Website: lowes
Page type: billing-address
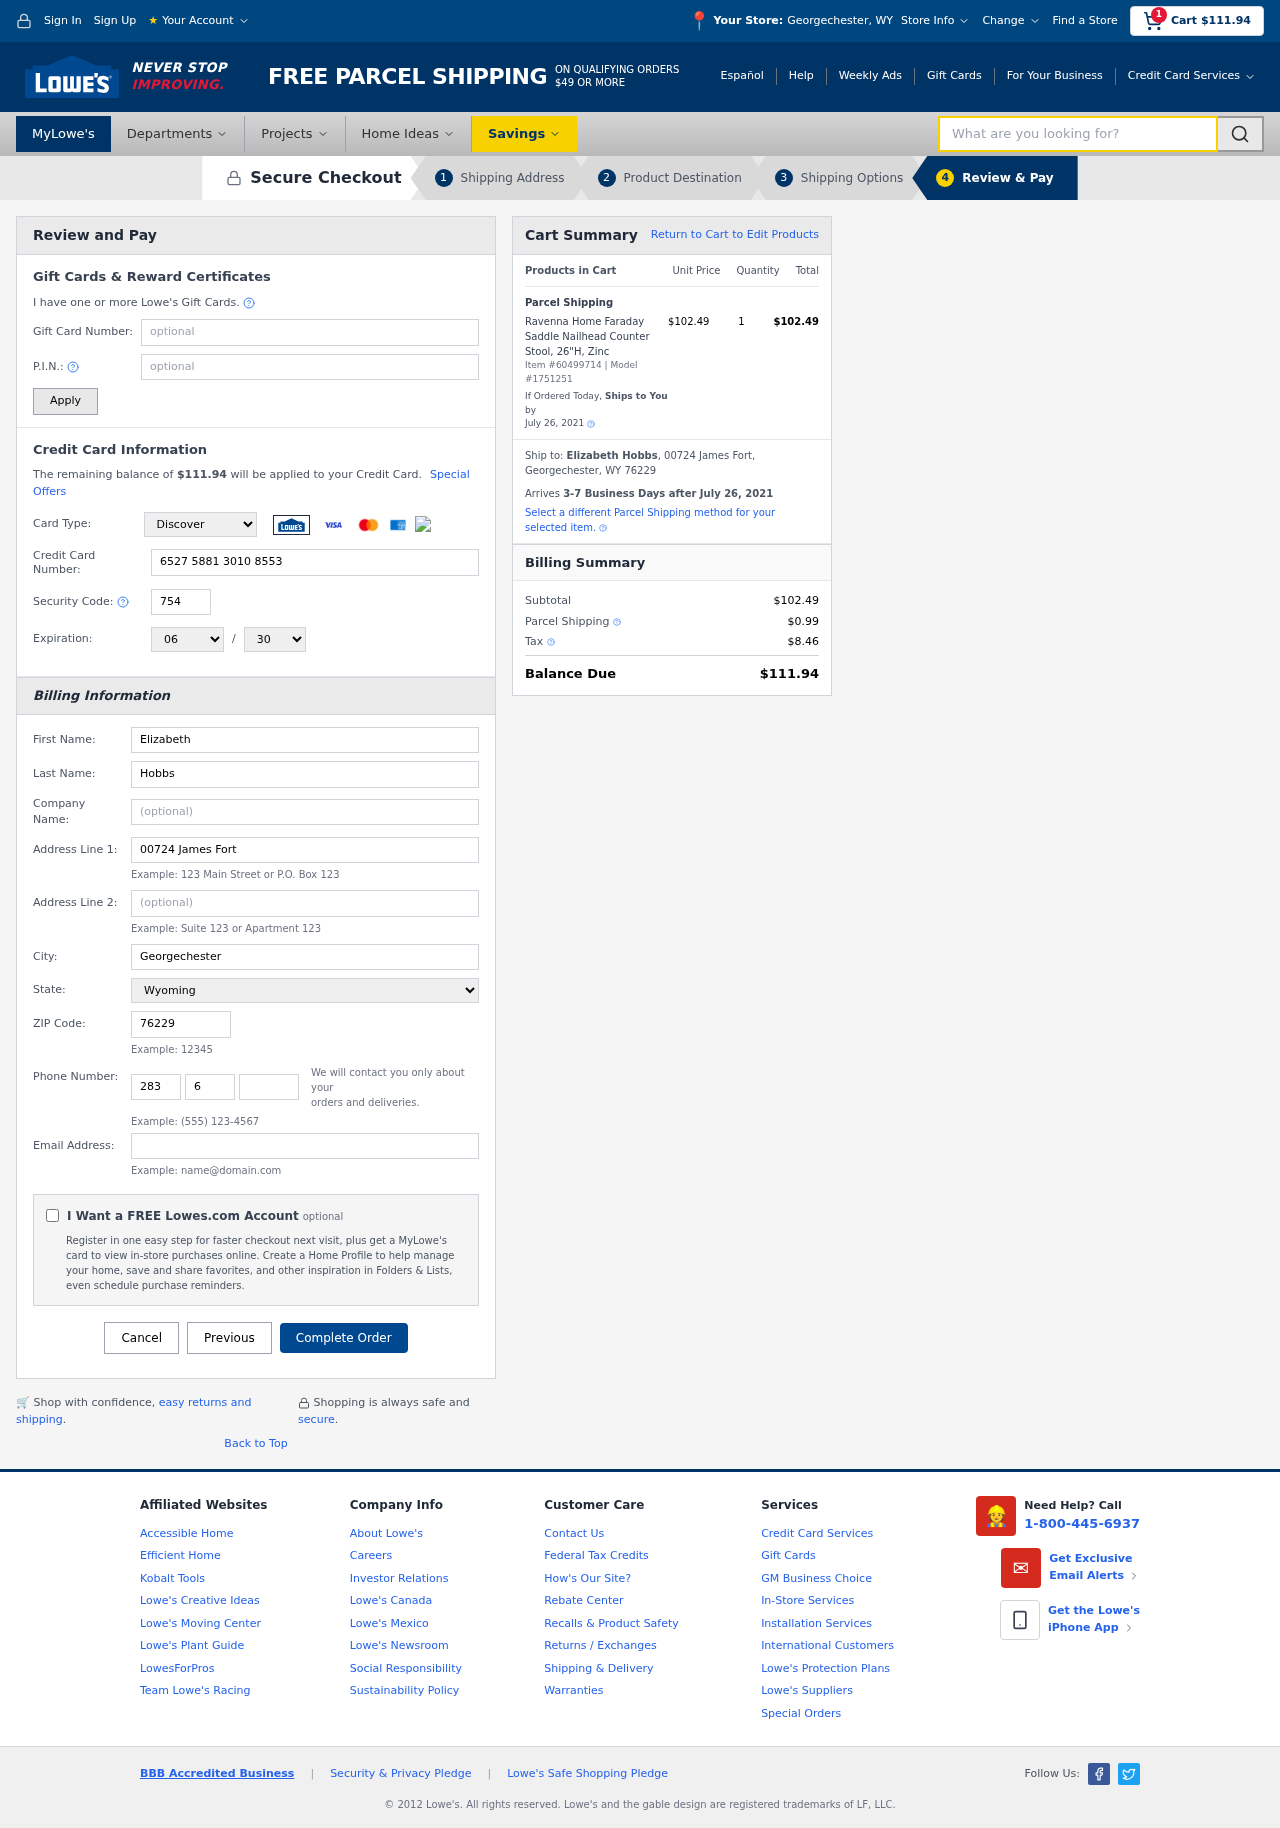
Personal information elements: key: PII_CARD_CVV
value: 754
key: PII_CARD_EXPIRY_MONTH
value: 06
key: PII_CARD_EXPIRY_YEAR
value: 30
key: PII_CARD_NUMBER
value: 6527 5881 3010 8553
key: PII_CARD_TYPE
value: Discover
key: PII_CITY
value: Georgechester
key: PII_CITY_STATE
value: Georgechester, WY
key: PII_EMAIL
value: elizabeth_hobbs@gmail.com
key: PII_FIRSTNAME
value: Elizabeth
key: PII_FULLNAME
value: Elizabeth Hobbs
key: PII_LASTNAME
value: Hobbs
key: PII_PHONE_AREA
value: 283
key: PII_PHONE_PREFIX
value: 618
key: PII_PHONE_SUFFIX
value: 6118
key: PII_POSTCODE
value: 76229
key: PII_STATE
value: Wyoming
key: PII_STREET
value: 00724 James Fort
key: PII_CITY_STATE_ZIP
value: Georgechester, WY 76229
Product elements: key: PRODUCT1_NAME
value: Ravenna Home Faraday Saddle Nailhead Counter Stool, 26"H, Zinc
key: PRODUCT1_PRICE
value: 102.49
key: PRODUCT1_QUANTITY
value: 1
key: PRODUCT_ITEM_NUMBER
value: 60499714
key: PRODUCT_MODEL_NUMBER
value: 1751251
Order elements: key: ORDER_SUBTOTAL
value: $111.94
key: ORDER_TOTAL
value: $111.94
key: ORDER_SHIPPING_DATE
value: July 26, 2021
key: ORDER_SUBTOTAL
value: $102.49
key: ORDER_DELIVERY_DATE
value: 3-7 Business Days after July 26, 2021
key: ORDER_SHIPPING_DATE2
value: July 26, 2021
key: ORDER_SUBTOTAL2
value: $102.49
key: ORDER_SHIPPING_COST
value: $0.99
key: ORDER_TAX
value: $8.46
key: ORDER_TOTAL2
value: $111.94
Search elements: key: HEADER_SEARCH
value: What are you looking for?